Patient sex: M
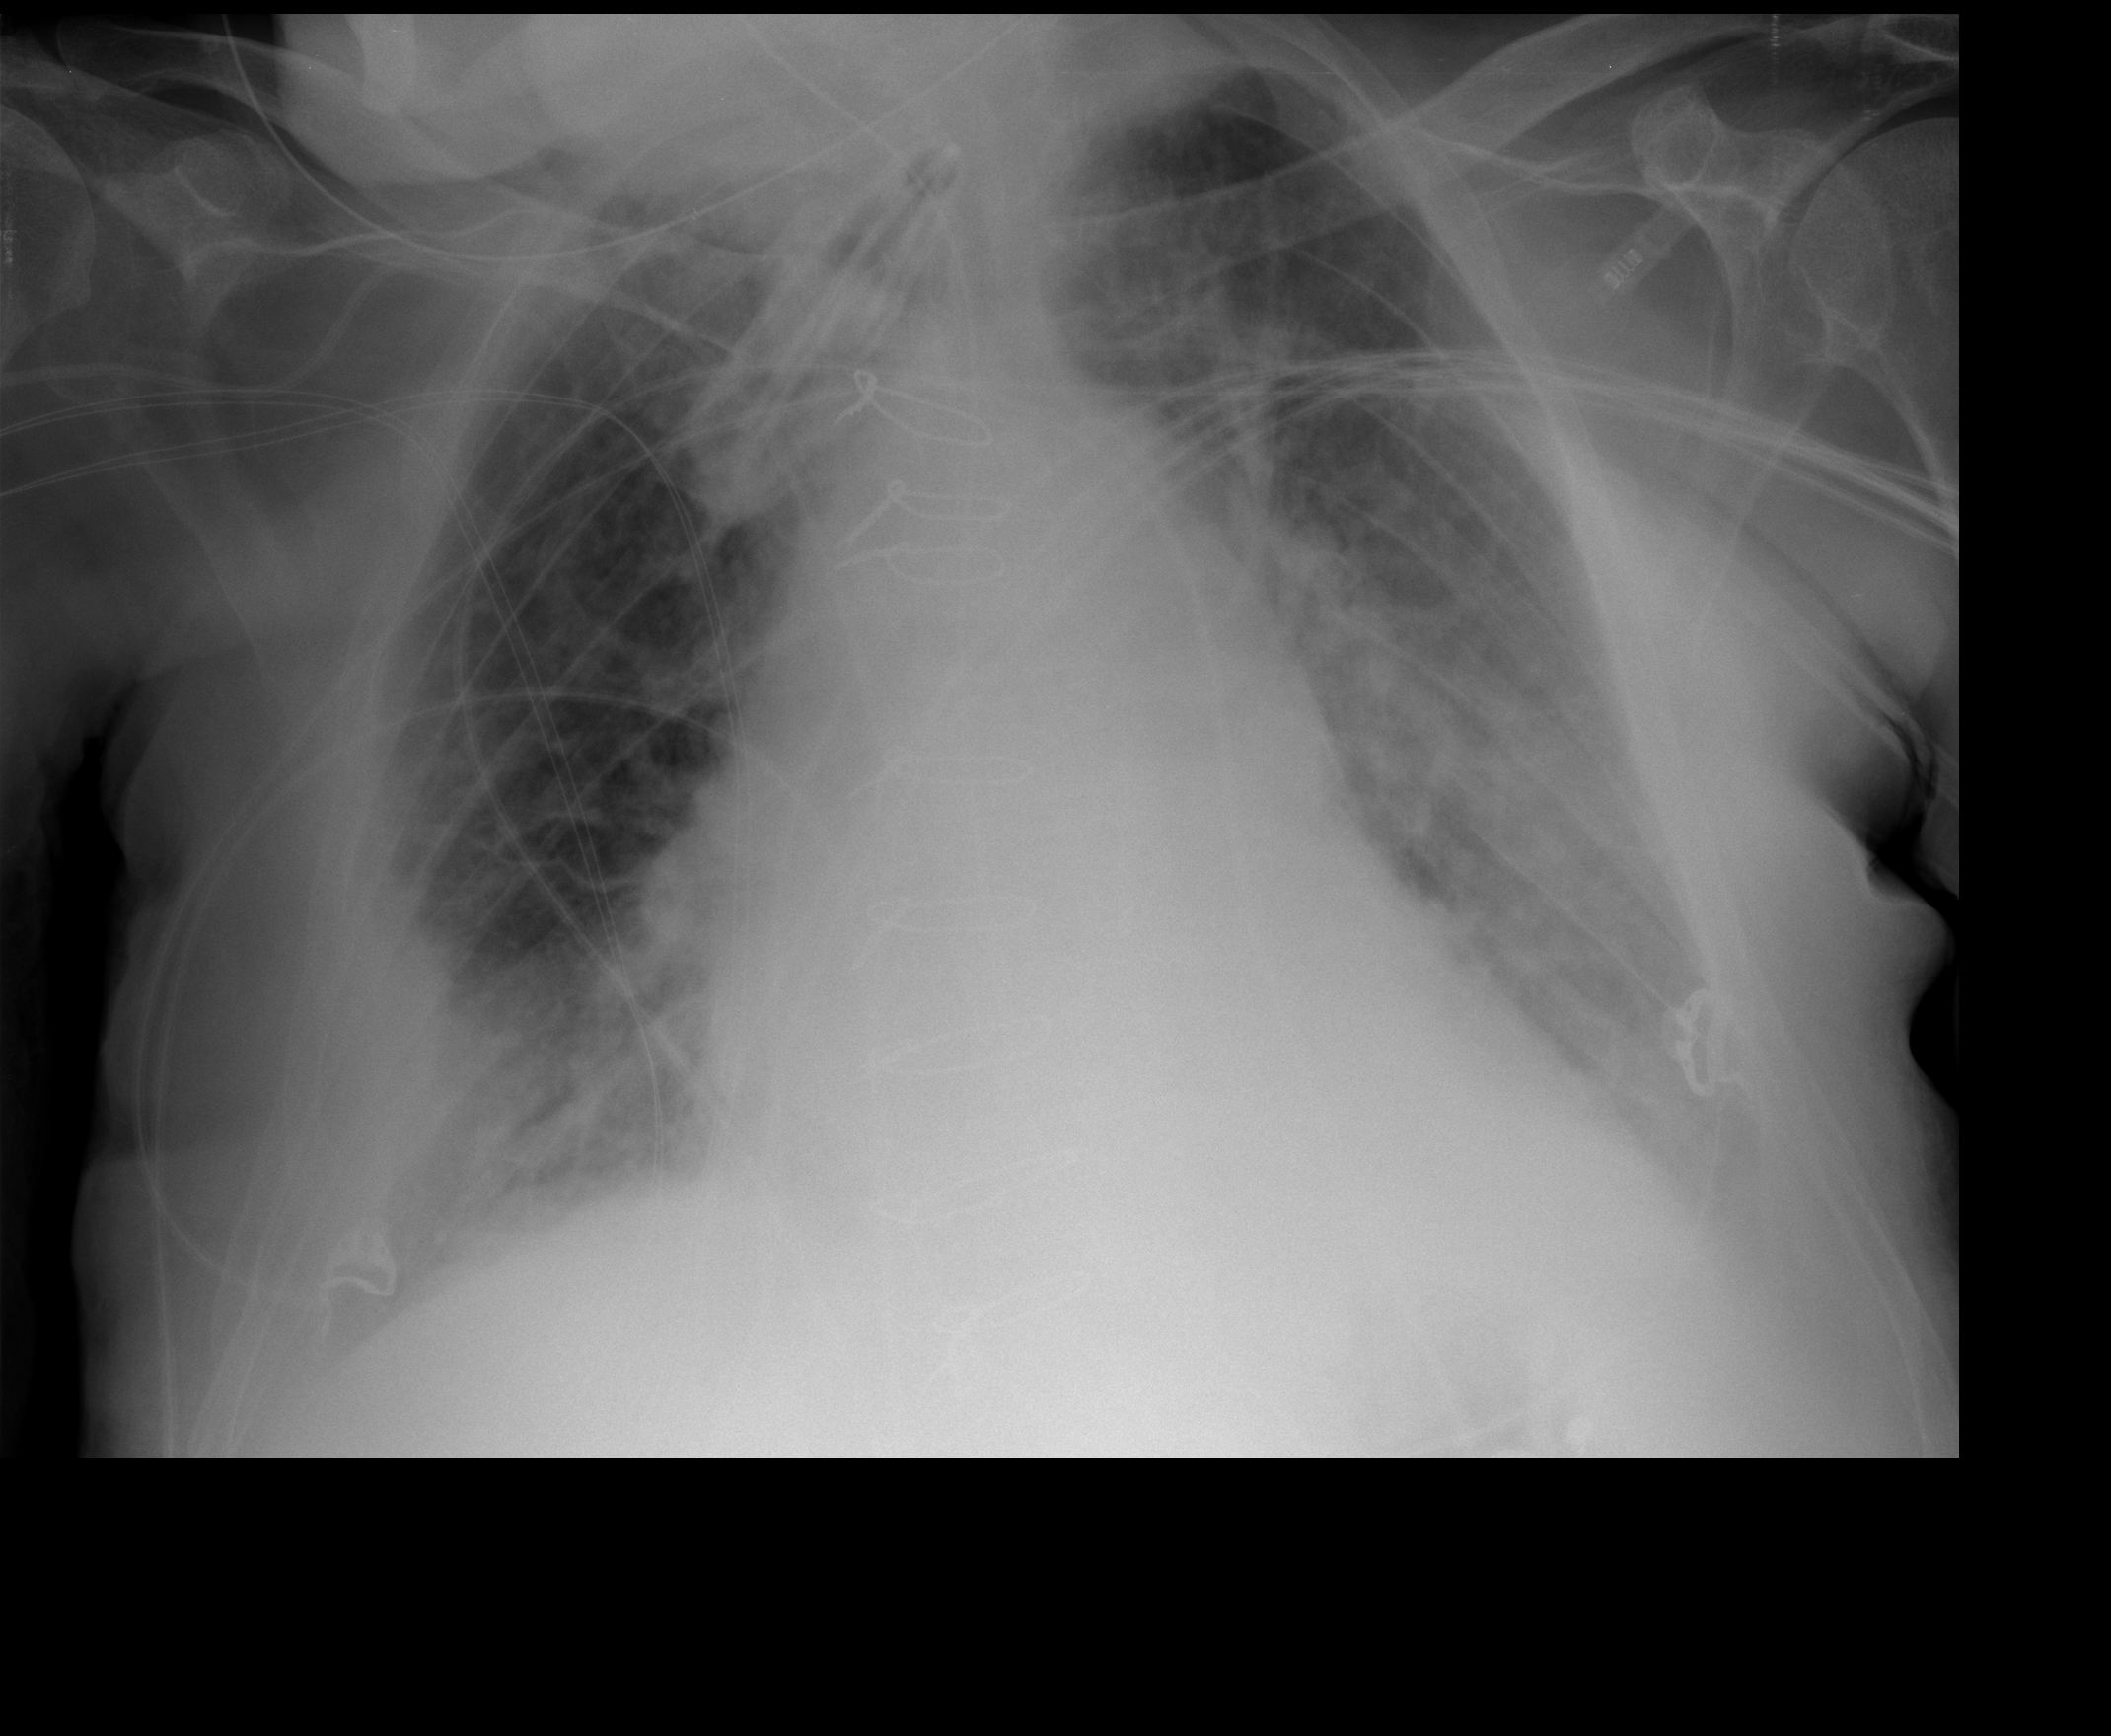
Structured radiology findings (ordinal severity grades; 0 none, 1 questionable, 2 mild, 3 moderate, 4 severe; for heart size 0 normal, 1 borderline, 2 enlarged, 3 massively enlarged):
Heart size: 2
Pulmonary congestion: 2
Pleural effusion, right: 2
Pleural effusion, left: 2
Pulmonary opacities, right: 2
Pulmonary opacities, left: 2
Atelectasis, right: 2
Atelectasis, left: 3